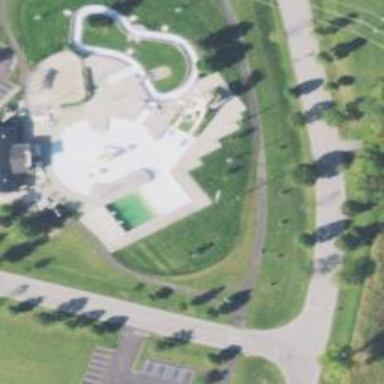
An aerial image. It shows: Swimming pool area designated for leisure and sports activities.